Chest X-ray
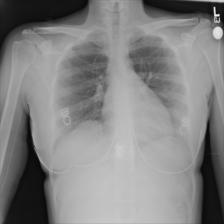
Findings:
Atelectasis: negative
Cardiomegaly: negative
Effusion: negative
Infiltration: negative
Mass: negative
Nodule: negative
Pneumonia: negative
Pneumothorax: negative
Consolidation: negative
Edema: negative
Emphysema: negative
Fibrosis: negative
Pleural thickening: negative
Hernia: negative